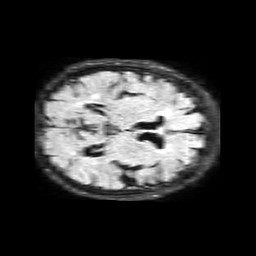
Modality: FLAIR
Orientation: axial
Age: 85
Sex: female
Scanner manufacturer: philips
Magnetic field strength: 1.5 T
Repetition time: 6 s
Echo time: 0.1032 s